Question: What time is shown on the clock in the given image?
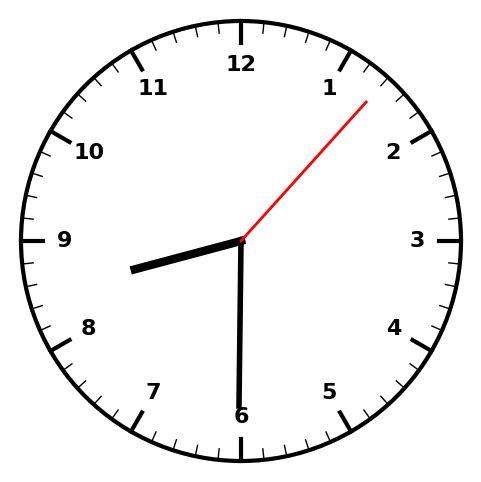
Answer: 08:30:07